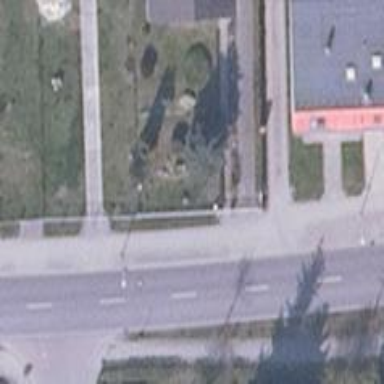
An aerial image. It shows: Sidewalk.